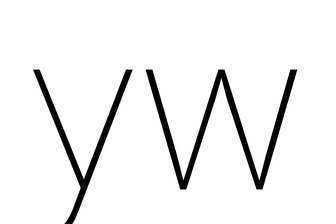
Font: Roboto_Thin